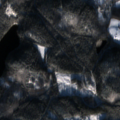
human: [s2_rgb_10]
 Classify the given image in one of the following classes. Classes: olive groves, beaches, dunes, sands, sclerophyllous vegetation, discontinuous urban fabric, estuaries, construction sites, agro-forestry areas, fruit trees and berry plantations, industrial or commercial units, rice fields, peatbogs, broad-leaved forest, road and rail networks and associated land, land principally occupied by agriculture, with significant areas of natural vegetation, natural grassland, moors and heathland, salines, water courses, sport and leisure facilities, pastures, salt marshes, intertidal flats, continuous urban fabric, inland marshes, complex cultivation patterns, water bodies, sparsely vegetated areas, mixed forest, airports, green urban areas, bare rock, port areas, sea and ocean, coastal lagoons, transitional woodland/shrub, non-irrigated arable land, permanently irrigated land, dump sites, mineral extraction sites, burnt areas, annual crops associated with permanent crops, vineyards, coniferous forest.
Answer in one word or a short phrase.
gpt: land principally occupied by agriculture, with significant areas of natural vegetation, coniferous forest, mixed forest